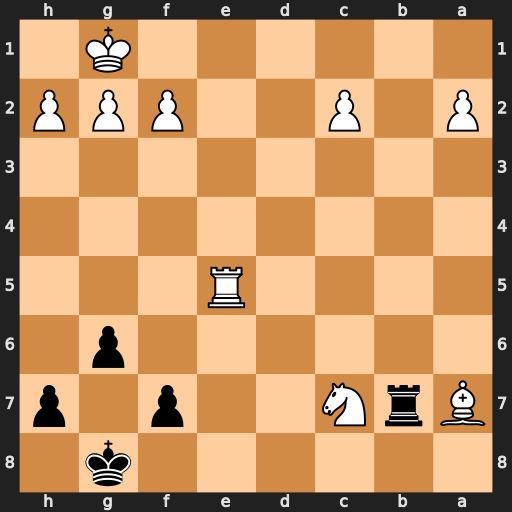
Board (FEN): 6k1/BrN2p1p/6p1/4R3/8/8/P1P2PPP/6K1
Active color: b
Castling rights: -
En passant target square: -
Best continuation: Rb1+ Re1 Rxe1#